Interaction volume radius: 5 \u00c5
Interaction volume height: 40 \u00c5
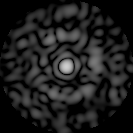
Disorder parameter: 0.8483